Question: I have a function that returns a product of some values. So I used the function 'prod' after computing all values and if I use the function with one specific value, it works perfectly. But when I use it on an interval (for exemple, in the following plot, with geom_function), the function gives a constant, with a warning.
So I tried to iterate the product at each step in the function instead of using prod at the end. And it works without warning.
I was wondering if you have any ideas of why it behaves like that.
I join you the image (in link) and the code I used.
'''
library(tidyverse)
library(patchwork)
# Simulation de donnees
set.seed(1993)
vec <- c(0.1, 0.2, 0.3, 0.4, 0.5)
index <- rbinom(n = 20, size = 4, prob = 0.4) + 1
# Fonction avec prod
produit1 <- function(vec, index, power) {
probs <- numeric(length = length(index))
for (i in seq_along(index)) {
probs[i] <- vec[index[i]] * power
}
prod(probs)
}
# Fonction sans prod
produit2 <- function(vec, index, power) {
probs <- 1
for (i in seq_along(index)) {
probs <- probs * vec[index[i]] * power
}
return(probs)
}
# Representation graphique
abscisses <- seq(-1, 1, 0.1)
fct1_res <- numeric(length = length(abscisses))
fct2_res <- numeric(length = length(abscisses))
for (i in seq_along(abscisses)) {
fct1_res[i] <- produit1(vec = vec, index = index, power = abscisses[i])
fct2_res[i] <- produit2(vec = vec, index = index, power = abscisses[i])
}
avec_prod <- ggplot(data = NULL) +
geom_line(aes(x = abscisses, y = fct1_res), color = "blue") +
geom_function(fun = function(x) {produit1(vec = vec, index = index, power = x)}, color = "red") +
labs(title = "Function with prod")
sans_prod <- ggplot(data = NULL) +
geom_line(aes(x = abscisses, y = fct2_res), color = "blue") +
geom_function(fun = function(x) {produit2(vec = vec, index = index, power = x)}, color = "red") +
labs(title = "Function without prod")
avec_prod | sans_prod
'''
The plot of the results for each function

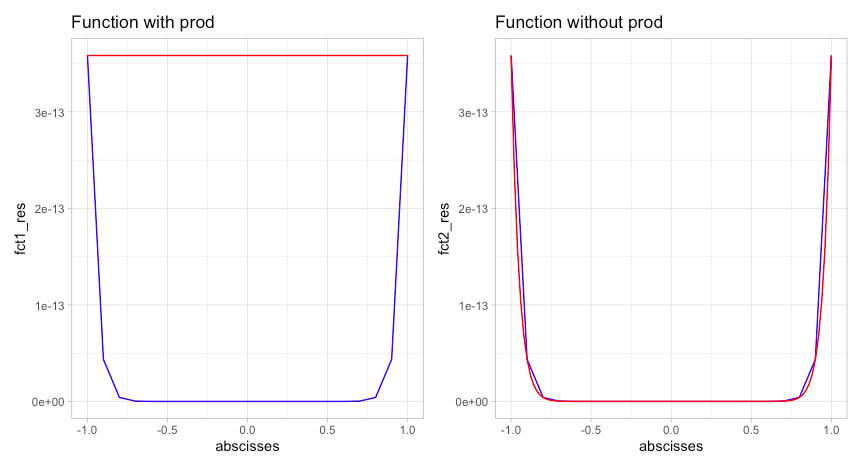
Answer: The issue is that your functions are not vectorized while 'geom_function' expects a vectorized functions (see '?geom_function'), i.e. when you call your functions inside the plotting code 'geom_function' will pass the vector of 'abscisses' to your custom functions. One solution to his issue would be to vectorize your functions so that they work on vectors. The "quick and dirty" approach below instead loops over the 'abscisses':
'''
avec_prod <- ggplot(data = NULL) +
geom_line(aes(x = abscisses, y = fct1_res), color = "blue") +
geom_function(fun = function(x) {
y <- numeric(length = length(x))
for (i in seq_along(x)) {
y[i] <- produit1(vec = vec, index = index, power = x[i])
}
return(y)
}, color = "red") +
labs(title = "Function with prod")
sans_prod <- ggplot(data = NULL) +
geom_line(aes(x = abscisses, y = fct2_res), color = "blue") +
geom_function(fun = function(x) {
y <- numeric(length = length(x))
for (i in seq_along(x)) {
y[i] <- produit2(vec = vec, index = index, power = x[i])
}
return(y)
}, color = "red") +
labs(title = "Function without prod")
avec_prod | sans_prod
'''

<URL>